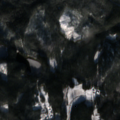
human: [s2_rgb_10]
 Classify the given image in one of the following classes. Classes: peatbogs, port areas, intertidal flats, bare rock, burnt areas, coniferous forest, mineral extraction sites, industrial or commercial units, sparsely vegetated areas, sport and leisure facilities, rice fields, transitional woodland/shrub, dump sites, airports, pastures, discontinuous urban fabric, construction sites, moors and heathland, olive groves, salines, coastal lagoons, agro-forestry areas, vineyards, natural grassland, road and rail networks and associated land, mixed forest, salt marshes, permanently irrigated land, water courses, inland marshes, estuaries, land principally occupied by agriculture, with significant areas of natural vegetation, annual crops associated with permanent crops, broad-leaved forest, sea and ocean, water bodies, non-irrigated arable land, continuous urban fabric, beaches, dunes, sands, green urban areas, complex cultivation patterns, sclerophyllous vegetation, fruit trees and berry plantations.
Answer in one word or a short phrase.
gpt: coniferous forest, transitional woodland/shrub